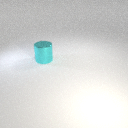
large cyan metal cylinder